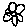
Label: flower